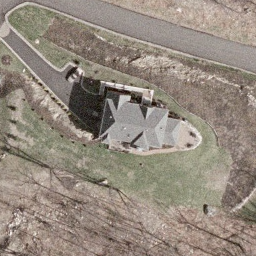
Label: residential